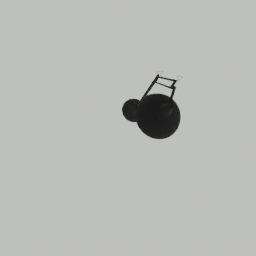
Label: lighting